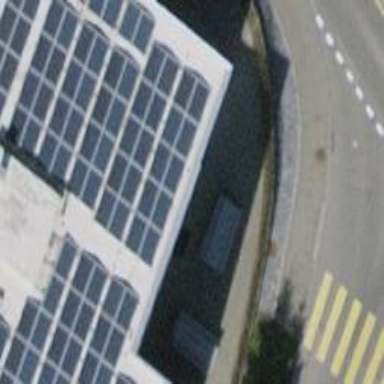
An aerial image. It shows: Solar power generator with photovoltaic panels.